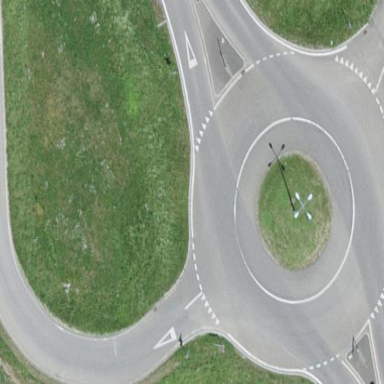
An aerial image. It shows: Roundabout on primary highway.